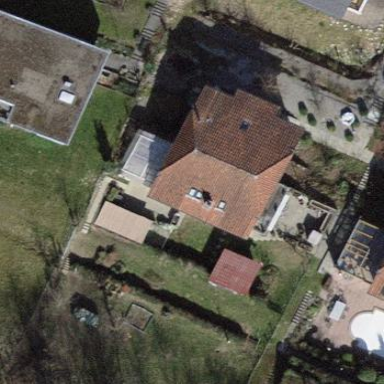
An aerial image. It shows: Simple and straightforward house.